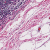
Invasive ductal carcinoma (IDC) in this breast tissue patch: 0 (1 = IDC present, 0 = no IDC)